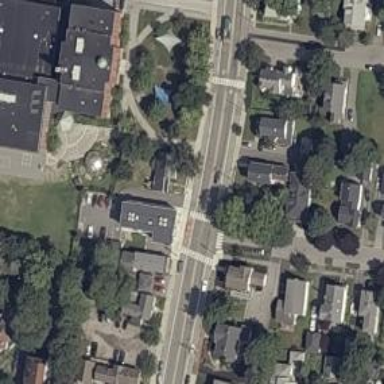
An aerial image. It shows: Asphalt footway with uncontrolled zebra crossing.